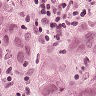
Metastatic tissue present: yes